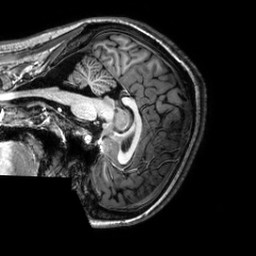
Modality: T1w
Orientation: sagittal